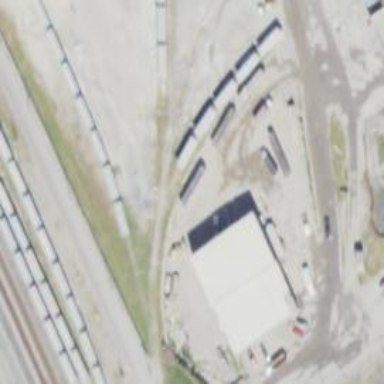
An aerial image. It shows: Railway spur service.